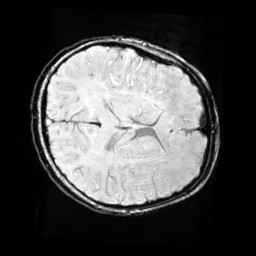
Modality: SWI
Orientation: axial
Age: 12
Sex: male
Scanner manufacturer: siemens
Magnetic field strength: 3 T
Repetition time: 0.027 s
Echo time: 0.02 s